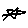
Label: star